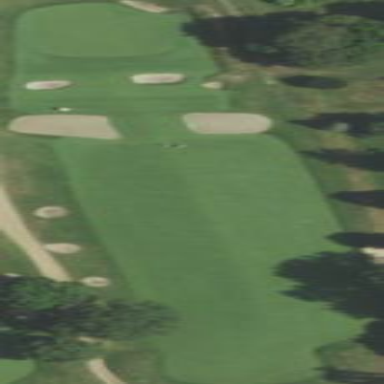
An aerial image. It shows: Golf fairway surrounded by grass.